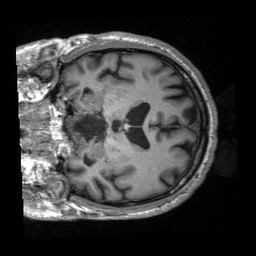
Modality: T1w
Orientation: coronal
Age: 70
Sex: male
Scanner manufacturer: siemens
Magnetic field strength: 3 T
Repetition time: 2.3 s
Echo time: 0.00206 s